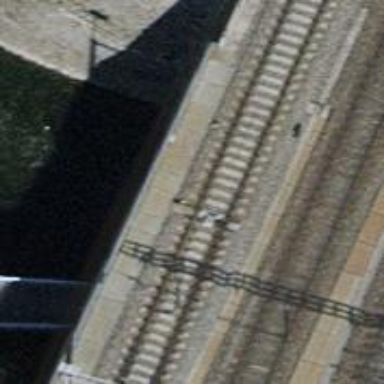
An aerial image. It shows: Railway switch.